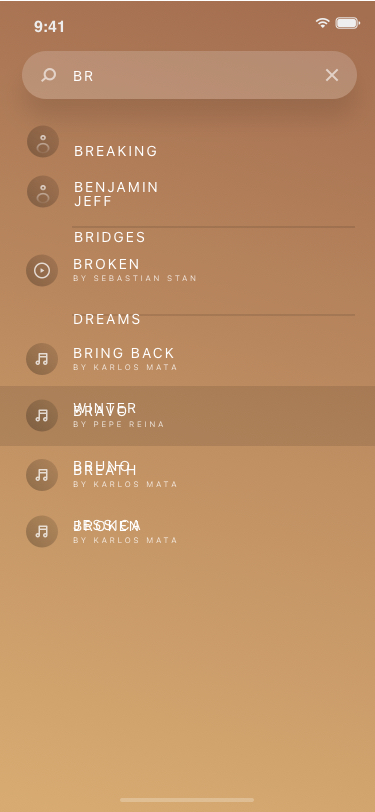
Text in this UI design:
by karlos mata
broken
by karlos mata
breath jessica
by pepe reina
bravo bruno
by karlos mata
bring back winter
by sebastian stan
broken dreams
jeff bridges
breaking benjamin
BR
9:41